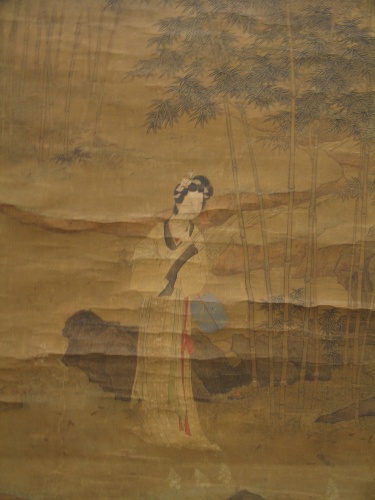
Title: 明   沈碩   仿仇英文玉圖   軸|Lady in a Bamboo Grove after Qiu Ying
Artist: Shen Shuo
Artist bio: Chinese, active 16th–17th century
Object type: Hanging scroll
Classification: Paintings
Medium: Hanging scroll; ink and color on silk
Culture: China
Period: Ming dynasty (1368–1644)
Dimensions: Image: 46 1/2 × 19 1/2 in. (118.1 × 49.5 cm)
Overall with mounting: 9 ft. 4 in. × 27 5/8 in. (284.5 × 70.2 cm)
Overall with knobs: 9 ft. 4 in. × 31 3/4 in. (284.5 × 80.6 cm)
Department: Asian Art
Credit line: Gift of John C. Ferguson, 1916
Accession year: 1916
Repository: Metropolitan Museum of Art, New York, NY
Tags: Women|Bamboo